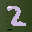
Label: 2